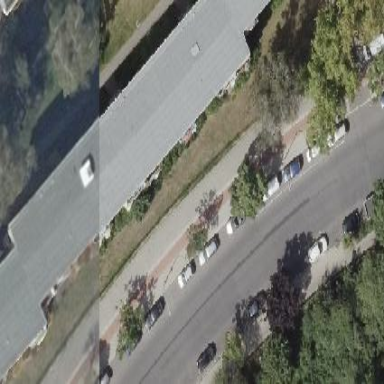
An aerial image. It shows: Apartment building with flat roof.